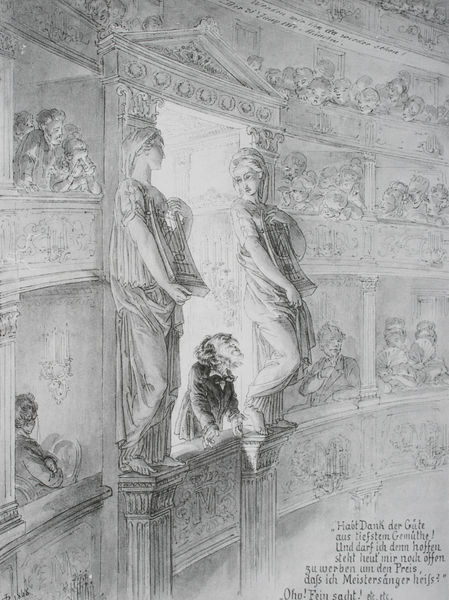
Titel: Karikatur zur Münchner Uraufführung der "Meistersinger"
Künstler: Josef Resch
Standort: (Seriendruck)
Schlagwörter: mann, schatten, weiß, frauen, menschen, frau, licht, männer, schwarz, skizze, säule, säulen, zeichnung, blick, bart, ober, architektur, sehen, schauen, figur, aufführung, musik, oper, publikum, theater, engel, skulptur, statue, balkon, schrift, zuschauer, giebel, grafik, empore, loge, opernhaus, pilaster, rang, figuren, karikatur, inschrift, kerzen, leuchter, deutsch, balkone, galerie, logen, ränge, alter, unterschrift, druck, wagner, text, beethoven, entwurf, kunst, kapitelle, skulpturen, plastiken, statuen, griechisch, gedicht, musen, kanneluren, ballustrade, opernglas, harfe, lyra, leier, genuss, fraktur, karyatiden, bildunterschrift, tympanon, opera, emporen, hören, laier, kultur, innschrift, atlanten, puplikum, old, figuren skulptur, lohr, meistersinger, statues, german text, pillars, viewers, klassizistische architektur, löge, giechische figuren